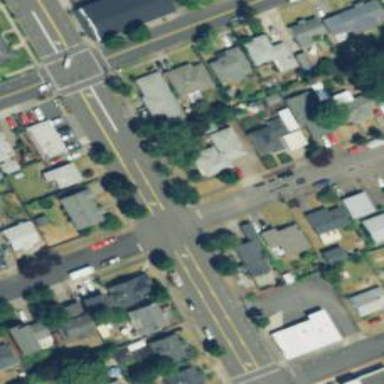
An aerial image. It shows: Residential road with sidewalk on the left.